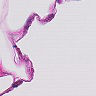
Metastatic tissue present: no